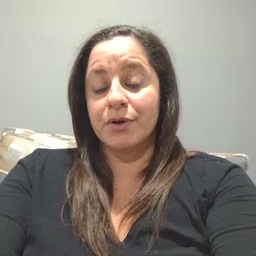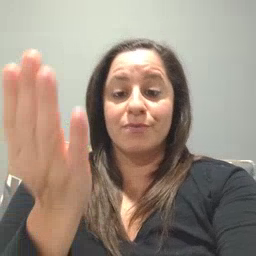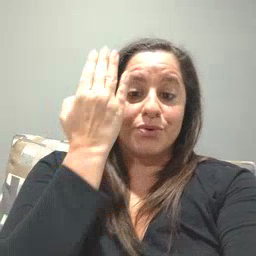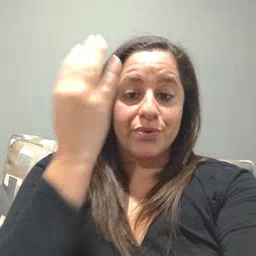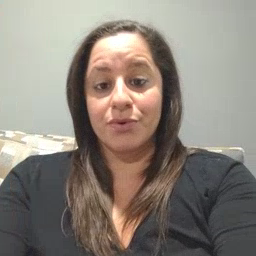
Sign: morning